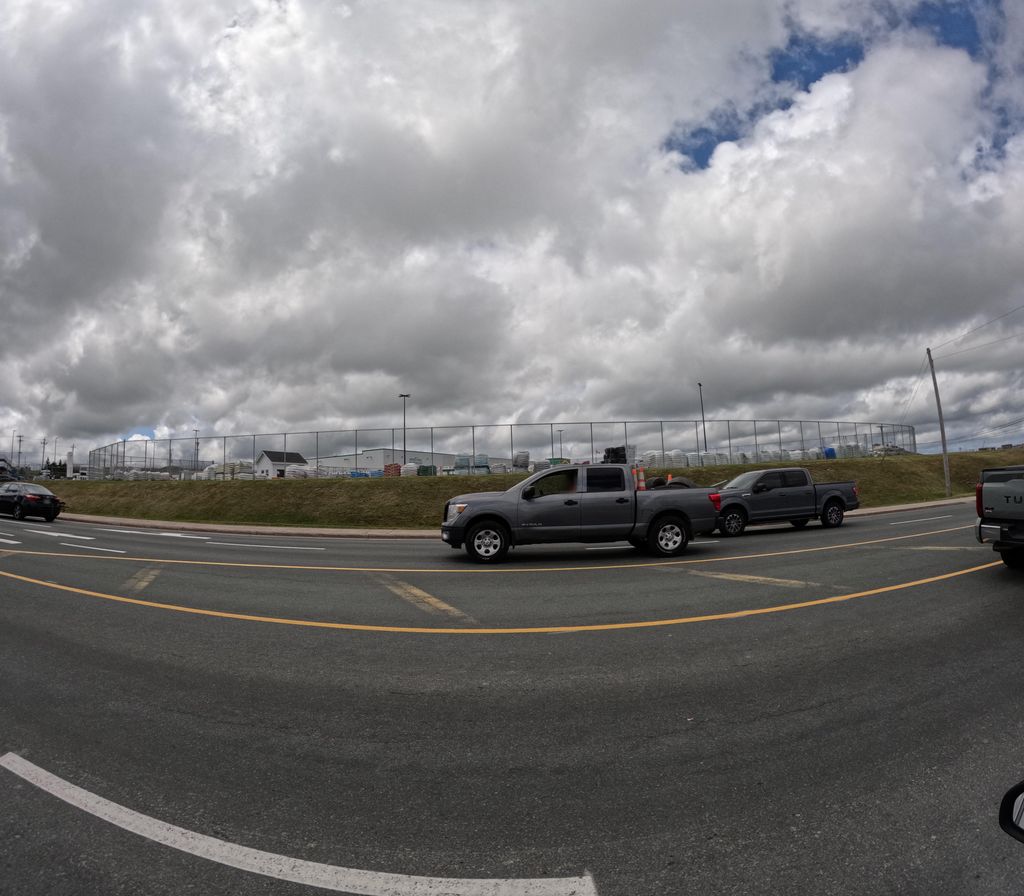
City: st_johns